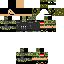
A male skeleton skin with dark skin, wearing brown helmet dressed in a black armor chest and black pants, featuring a closed mouth.